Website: lowes
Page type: billing-address
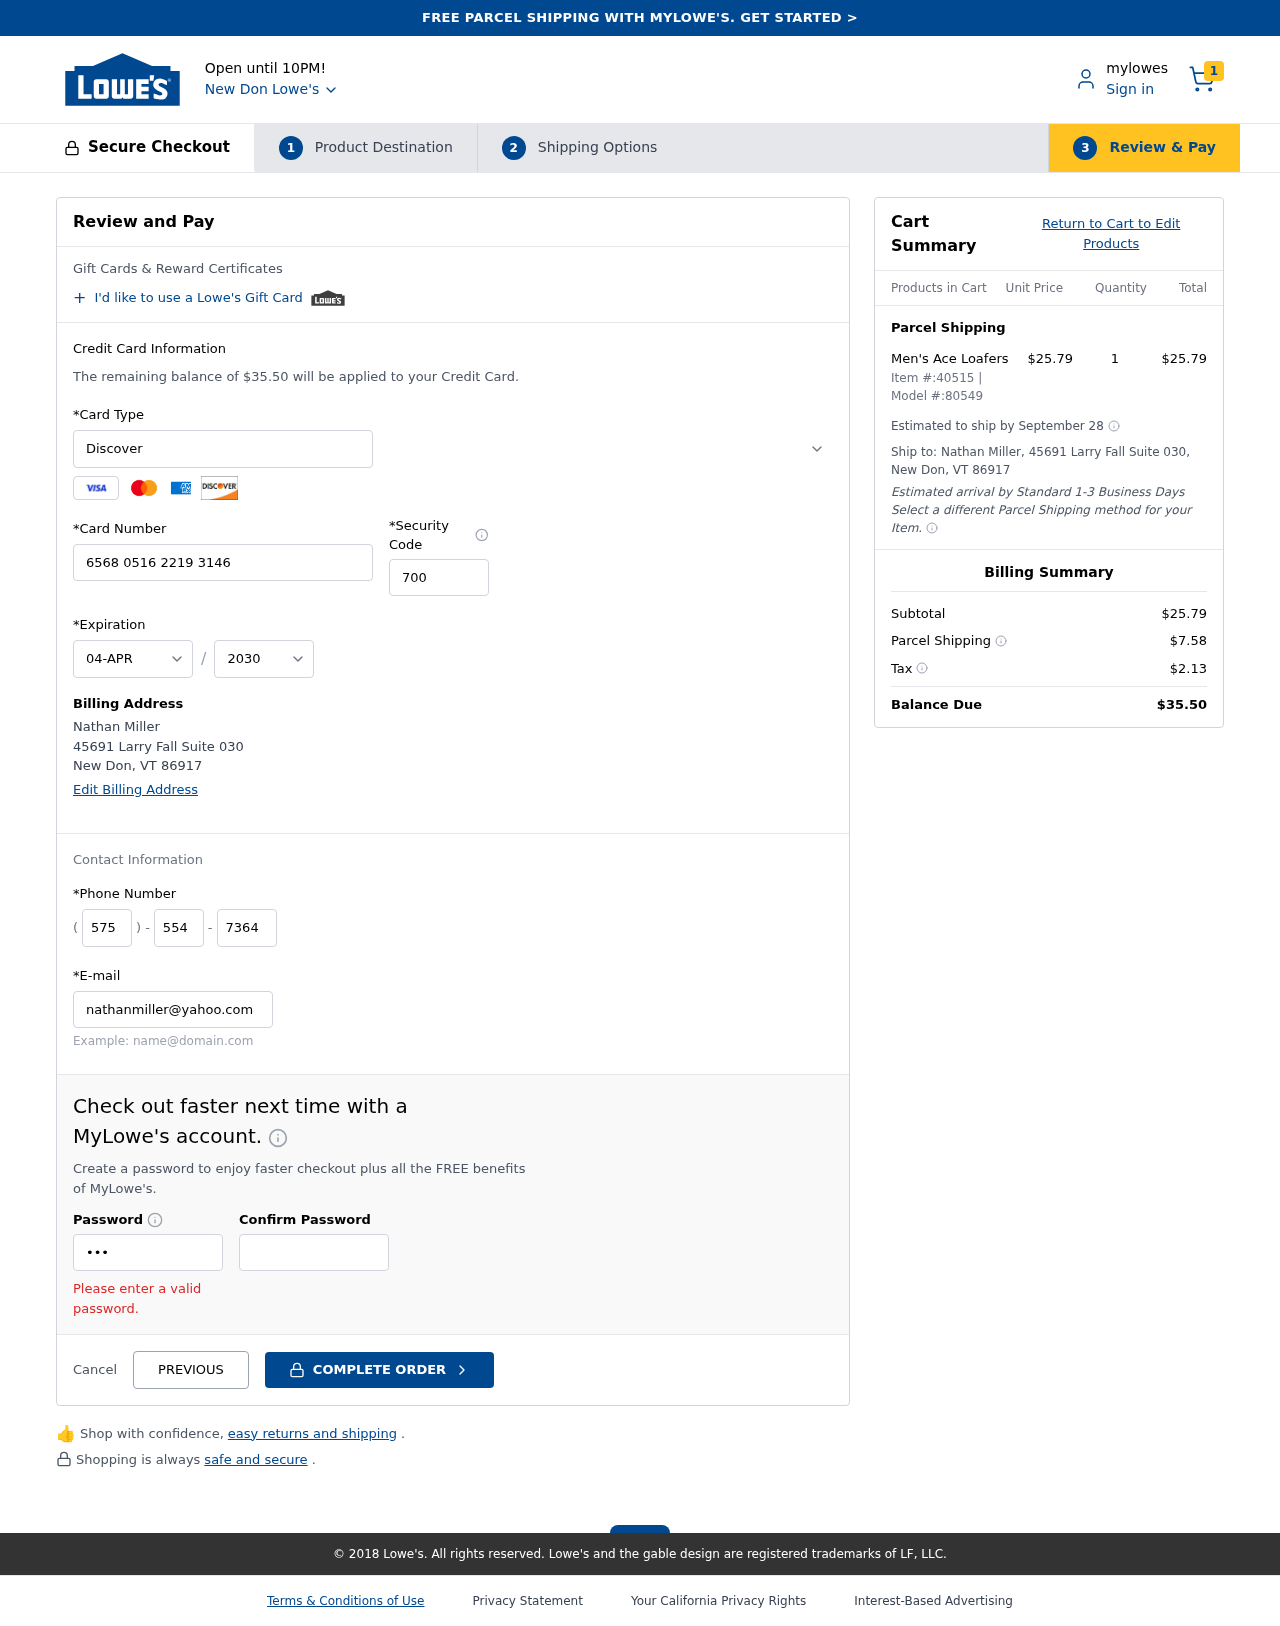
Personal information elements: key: PII_CARD_CVV
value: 700
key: PII_CARD_EXPIRY_MONTH
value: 04
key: PII_CARD_EXPIRY_YEAR
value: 30
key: PII_CARD_NUMBER
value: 6568 0516 2219 3146
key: PII_CARD_TYPE
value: Discover
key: PII_CITY
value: New Don
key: PII_CITY_STATE_ZIP
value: New Don, VT 86917
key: PII_EMAIL
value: nathanmiller@yahoo.com
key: PII_FULLNAME
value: Nathan Miller
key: PII_PHONE_AREA
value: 575
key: PII_PHONE_PREFIX
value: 554
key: PII_PHONE_SUFFIX
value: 7364
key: PII_STREET
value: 45691 Larry Fall Suite 030
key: PII_FULLNAME2
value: Nathan Miller
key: PII_STREET2
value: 45691 Larry Fall Suite 030
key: PII_CITY_STATE_ZIP2
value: New Don, VT 86917
Product elements: key: PRODUCT1_NAME
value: Men's Ace Loafers
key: PRODUCT1_PRICE
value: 25.79
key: PRODUCT1_QUANTITY
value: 1
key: PRODUCT_ITEM_NUMBER
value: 40515
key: PRODUCT_MODEL_NUMBER
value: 80549
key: PRODUCT1_LINE_TOTAL
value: $25.79
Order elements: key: ORDER_NUM_ITEMS
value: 1
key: ORDER_TOTAL
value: $35.50
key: ORDER_SHIPPING_DATE
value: September 28
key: ORDER_SUBTOTAL
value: $25.79
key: ORDER_SHIPPING_COST
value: $7.58
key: ORDER_TAX
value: $2.13